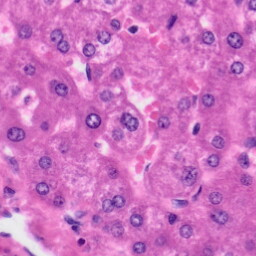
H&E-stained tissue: Liver